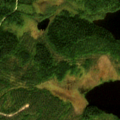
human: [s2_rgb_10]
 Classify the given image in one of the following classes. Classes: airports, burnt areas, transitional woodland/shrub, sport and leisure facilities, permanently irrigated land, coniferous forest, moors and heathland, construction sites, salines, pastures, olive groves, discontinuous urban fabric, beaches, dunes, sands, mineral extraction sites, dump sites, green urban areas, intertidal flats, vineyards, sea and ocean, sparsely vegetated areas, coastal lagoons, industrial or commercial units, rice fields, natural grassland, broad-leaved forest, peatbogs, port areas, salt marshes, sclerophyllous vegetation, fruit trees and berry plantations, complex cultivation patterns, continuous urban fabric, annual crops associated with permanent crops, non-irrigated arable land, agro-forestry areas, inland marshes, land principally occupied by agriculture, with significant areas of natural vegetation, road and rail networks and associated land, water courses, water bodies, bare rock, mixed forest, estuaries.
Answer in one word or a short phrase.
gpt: coniferous forest, mixed forest, transitional woodland/shrub, water bodies